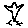
Label: bird